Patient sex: M
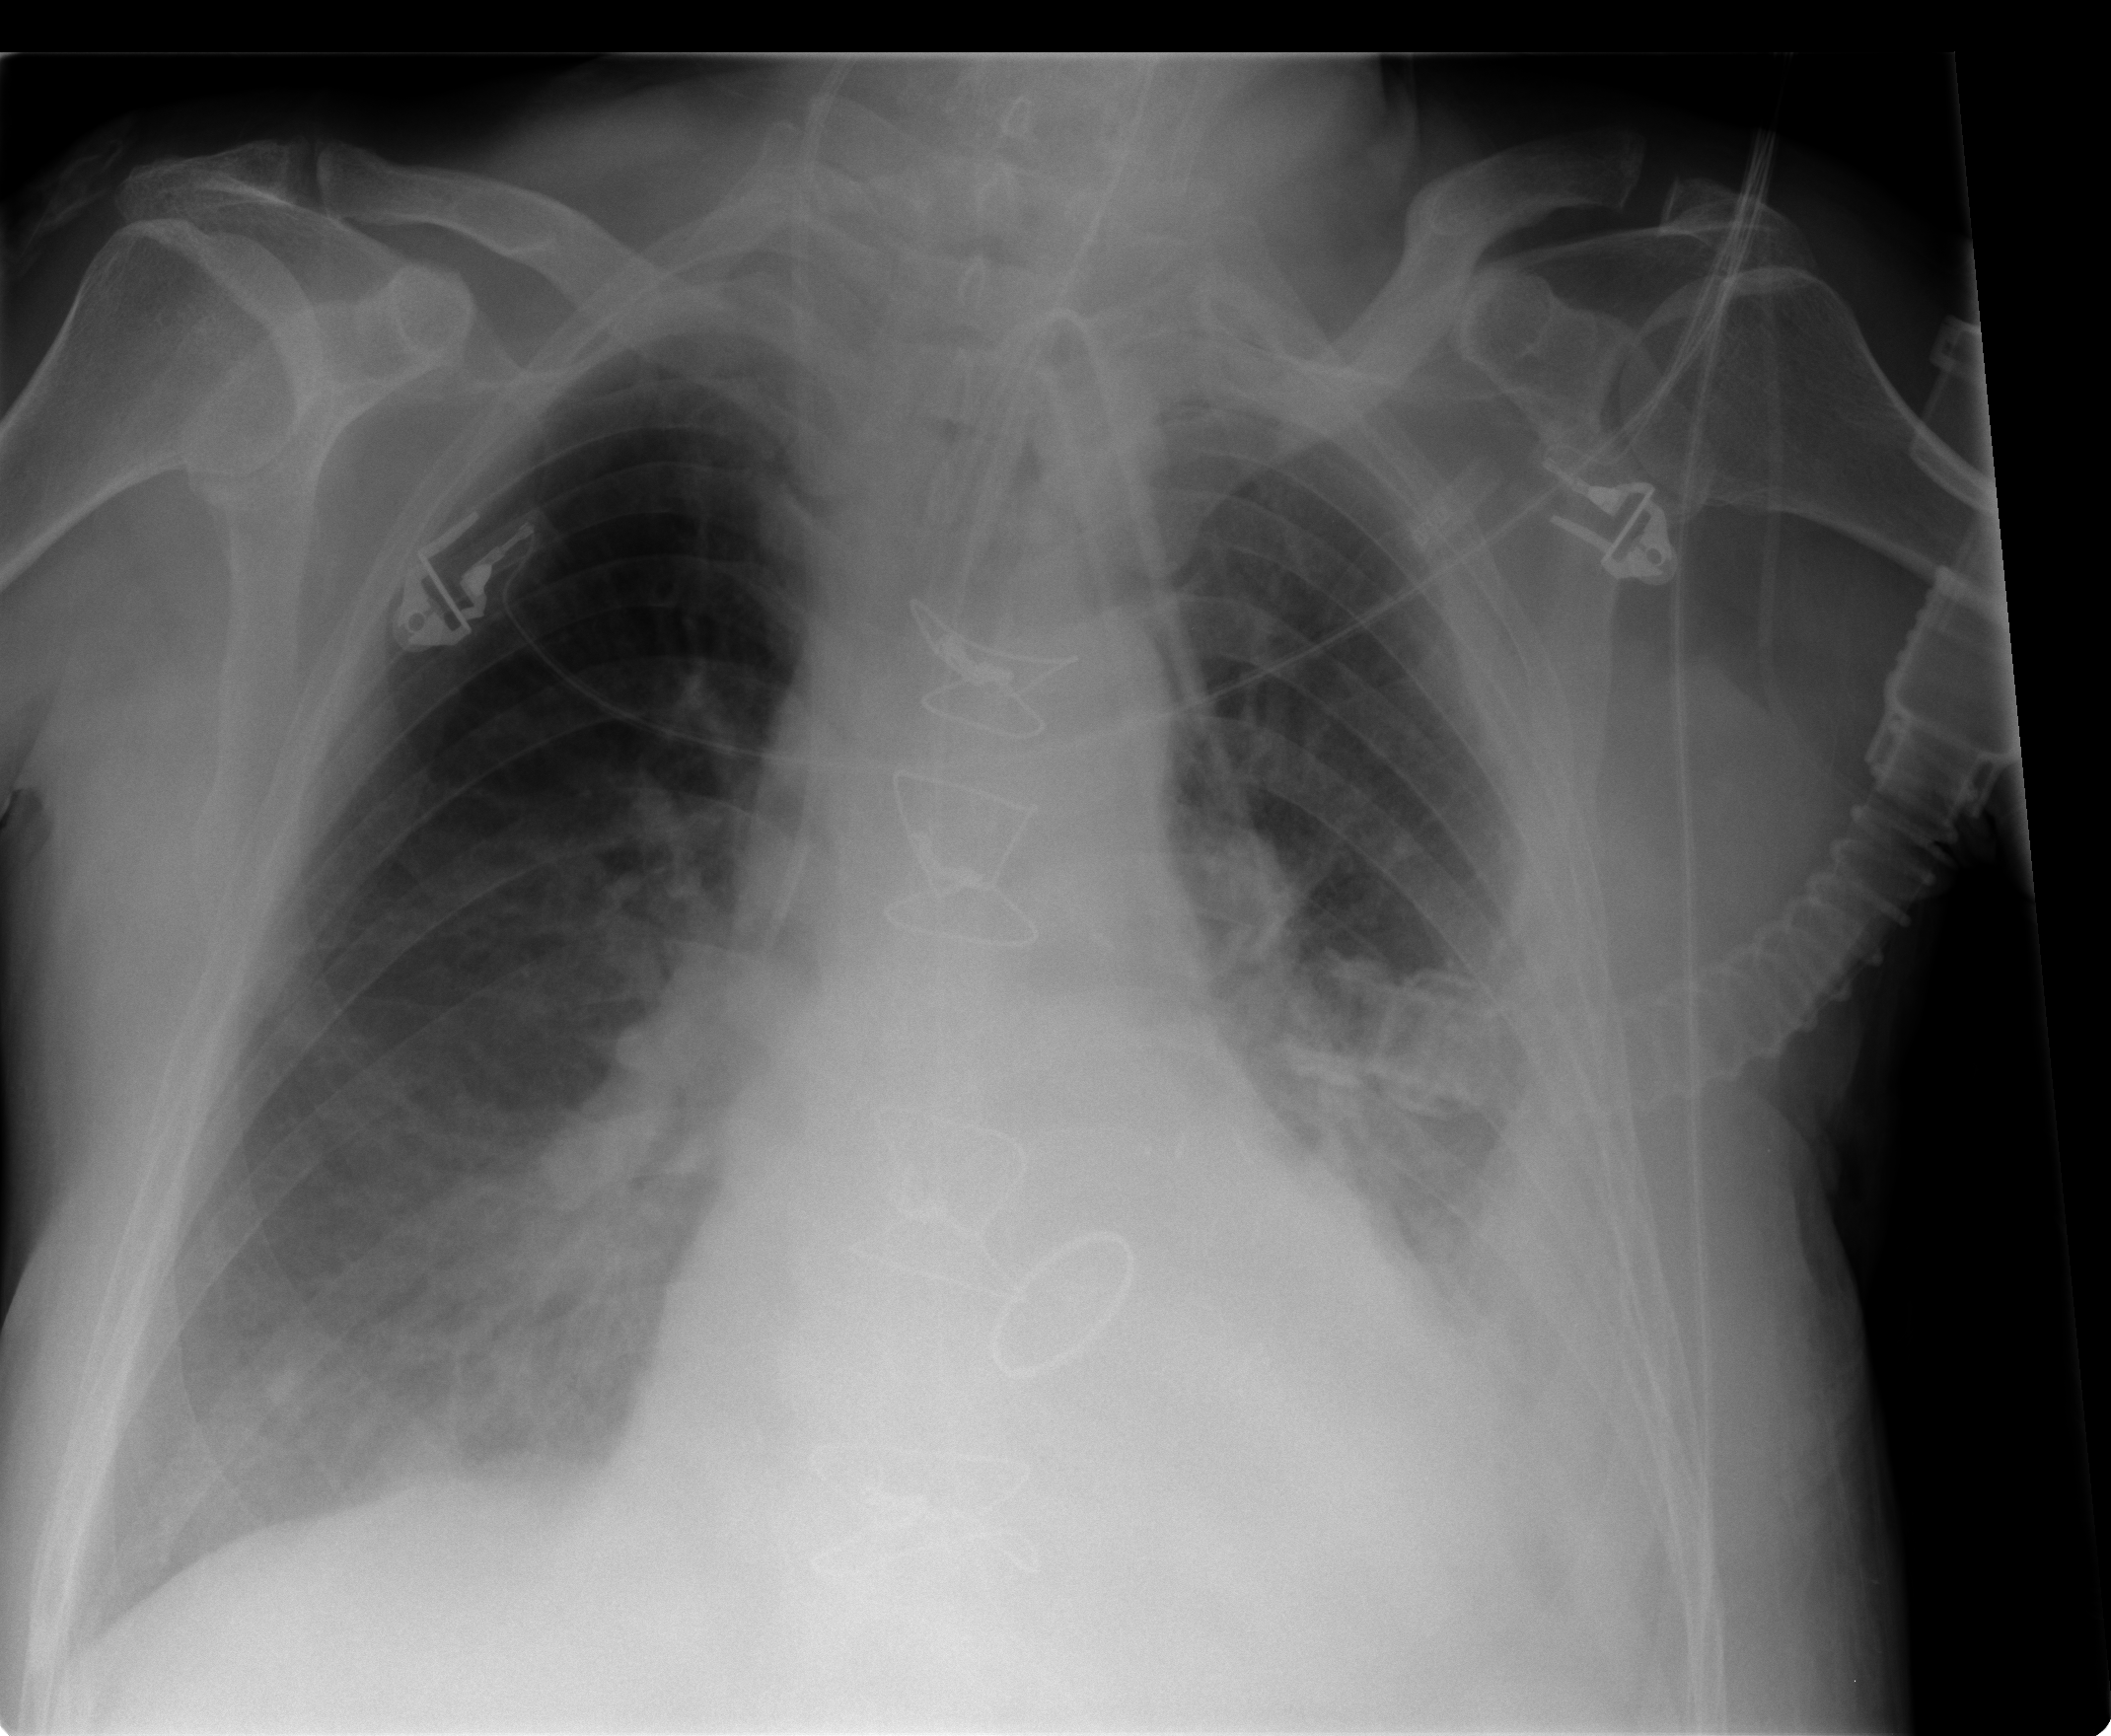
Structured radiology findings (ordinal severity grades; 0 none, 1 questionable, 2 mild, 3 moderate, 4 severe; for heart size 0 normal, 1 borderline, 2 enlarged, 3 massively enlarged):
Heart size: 1
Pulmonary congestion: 1
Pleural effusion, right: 1
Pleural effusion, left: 2
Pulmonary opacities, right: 1
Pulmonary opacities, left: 2
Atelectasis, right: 2
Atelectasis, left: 2